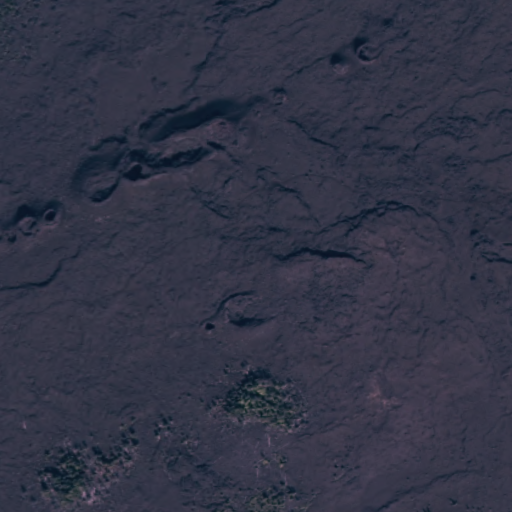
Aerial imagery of lava area in Hawaii named Lava Flow of 1963 containing only unknown